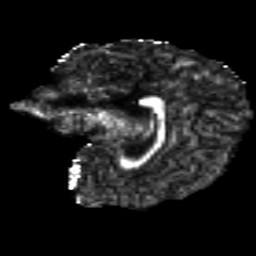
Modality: FA
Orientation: sagittal
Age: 30
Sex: female
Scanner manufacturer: siemens
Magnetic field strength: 3 T
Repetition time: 8.8 s
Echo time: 0.085 s